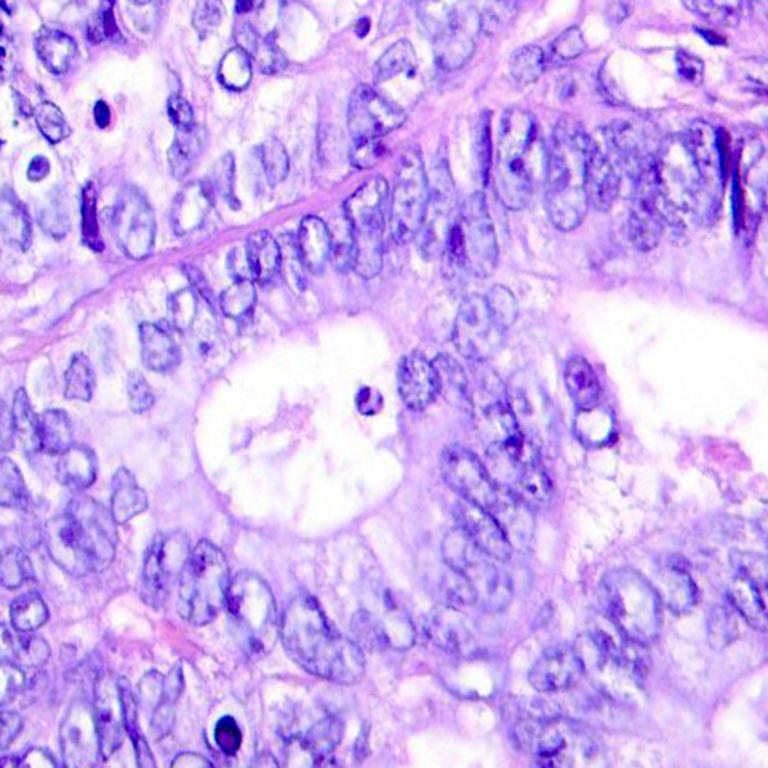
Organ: colon
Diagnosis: adenocarcinomas